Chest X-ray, PA view. Patient: 38 years old, sex M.
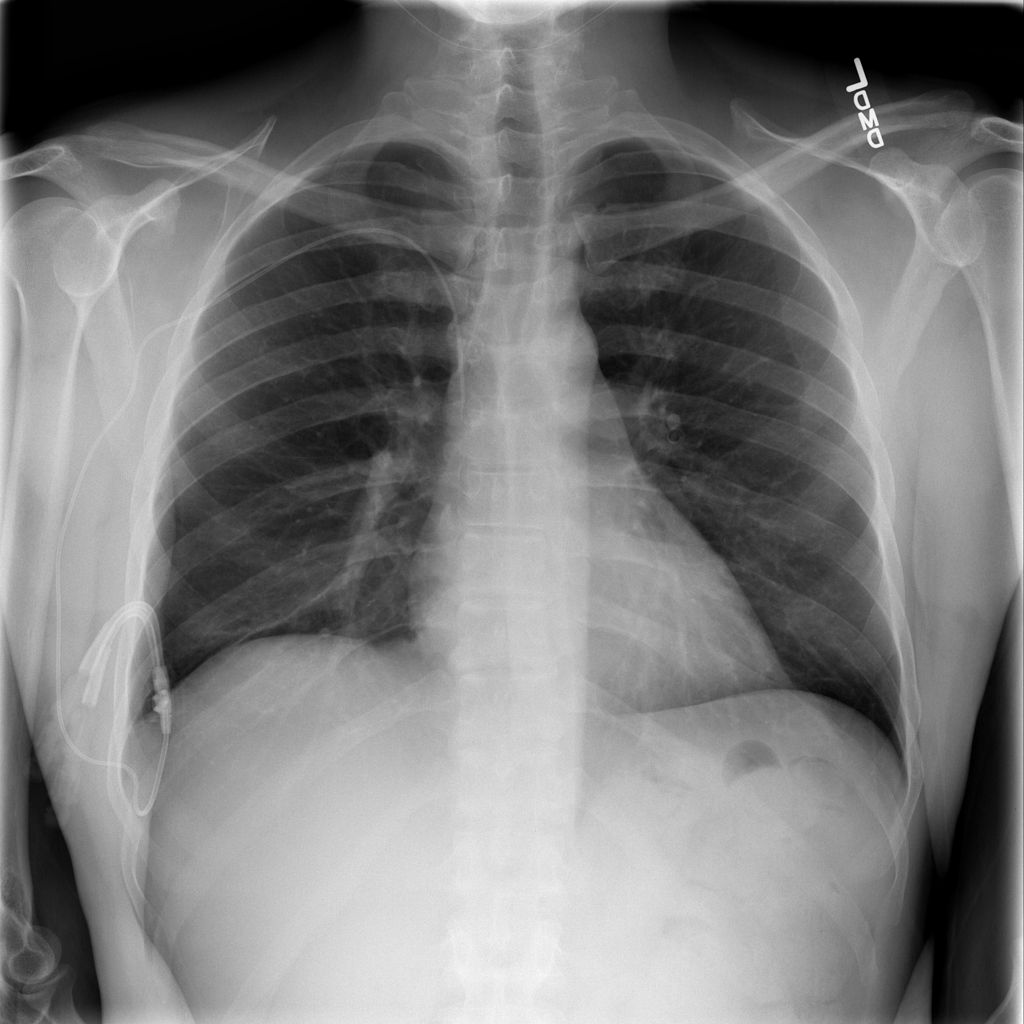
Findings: Atelectasis